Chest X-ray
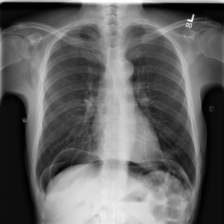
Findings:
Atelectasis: negative
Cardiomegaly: negative
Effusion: negative
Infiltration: negative
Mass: negative
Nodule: negative
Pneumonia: negative
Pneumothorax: negative
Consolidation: negative
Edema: negative
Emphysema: negative
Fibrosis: negative
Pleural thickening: negative
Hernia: negative